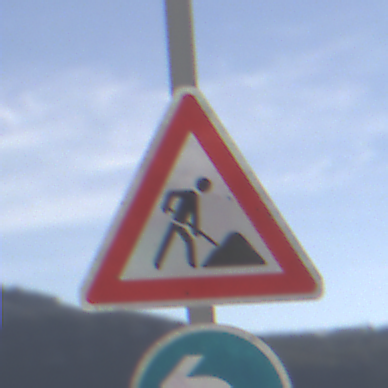
Verkehrszeichen: Arbeitsstelle
Zusatzzeichen unten: VorgeschriebeneFahrtrichtungLinks
Umgebung: Outdoor, RoadRail
Tageszeit: MorningAfternoon
Wetter: PartlyCloudy
Licht: Natural
Jahreszeit: NotSpecified
Kontrast: HighContrast